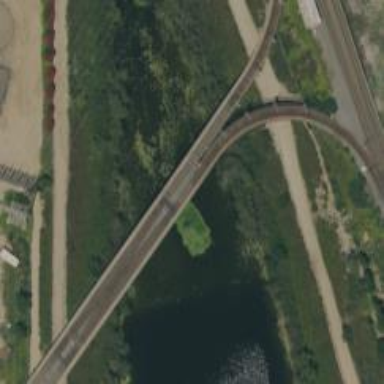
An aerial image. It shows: Bridge over light rail railway yard with electrified contact lines.